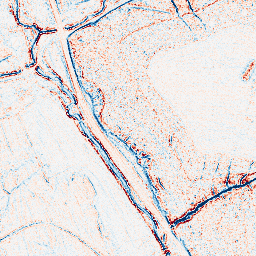
Category: edge_preserving
Decomposition family: bilateral
Decomposition parameters: d: 5
sigma_color: 50
sigma_space: 150
Upsampling method: sinc_hamming
Upsampling parameters: scale: 4
kernel_size: 8
Upsampling scale: 4